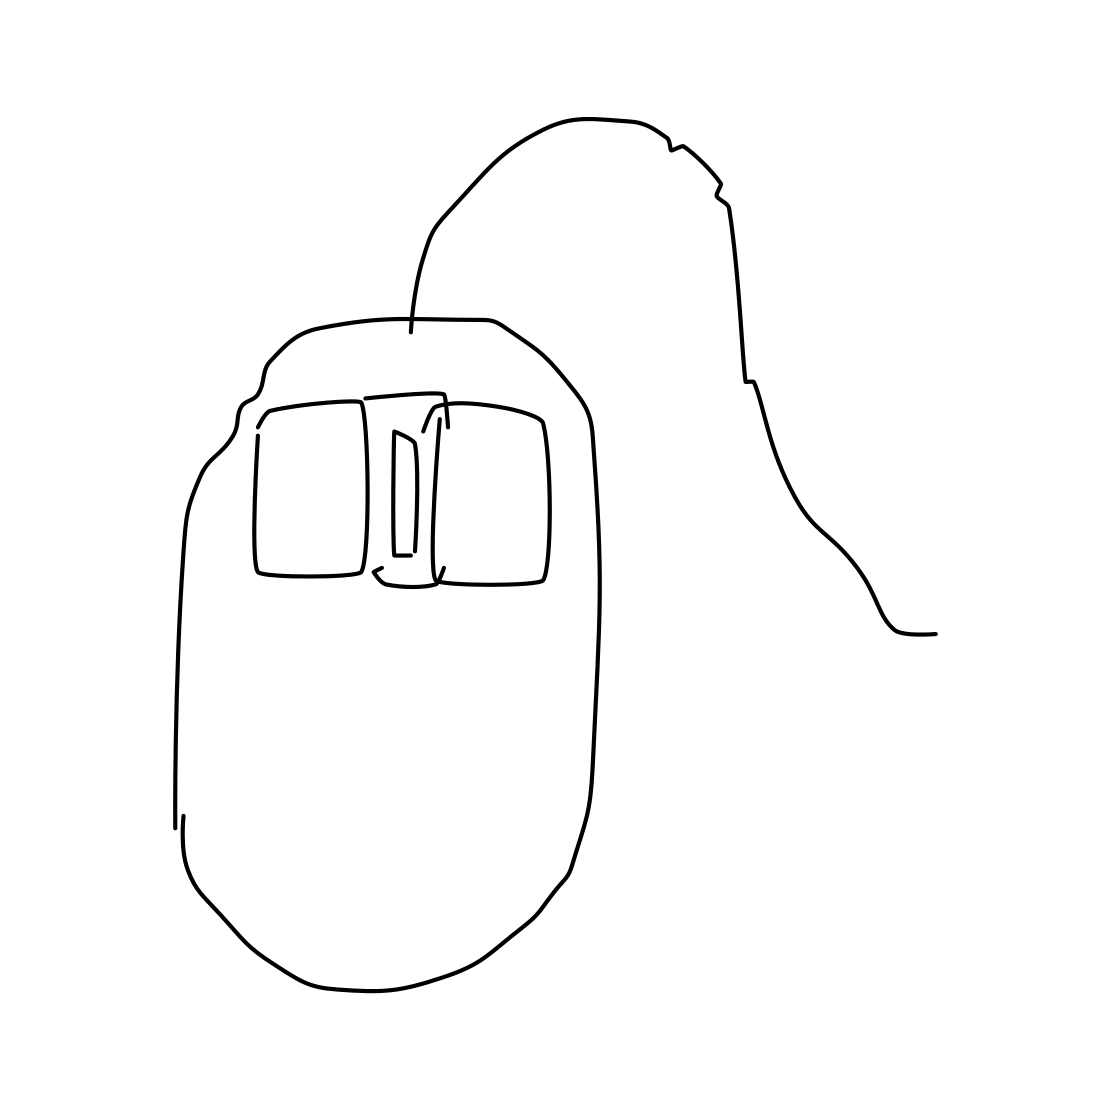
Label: computer-mouse